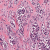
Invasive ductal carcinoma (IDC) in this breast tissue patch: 1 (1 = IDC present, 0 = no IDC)